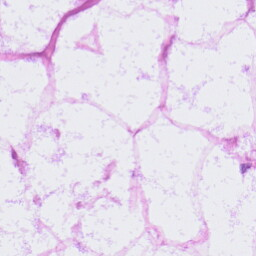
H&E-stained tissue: LymphNode